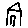
Label: house